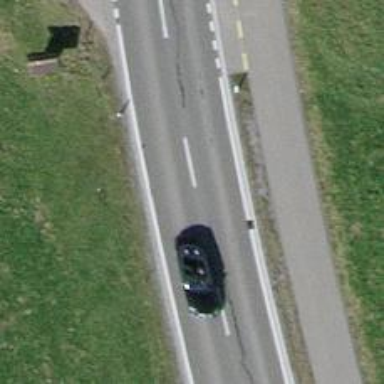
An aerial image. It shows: Secondary road with asphalt surface and separate sidewalk.